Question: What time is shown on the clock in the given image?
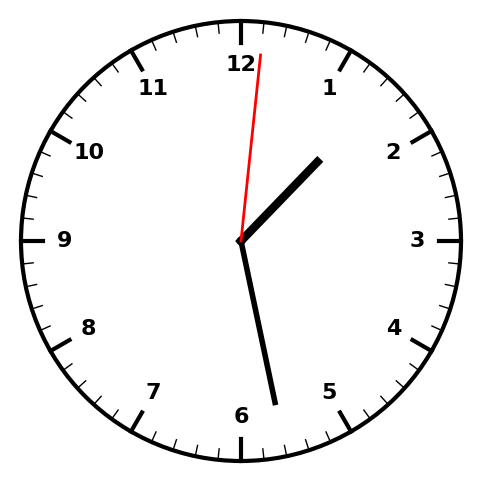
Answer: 01:28:01